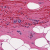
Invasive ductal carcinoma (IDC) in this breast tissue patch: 0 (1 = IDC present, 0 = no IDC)